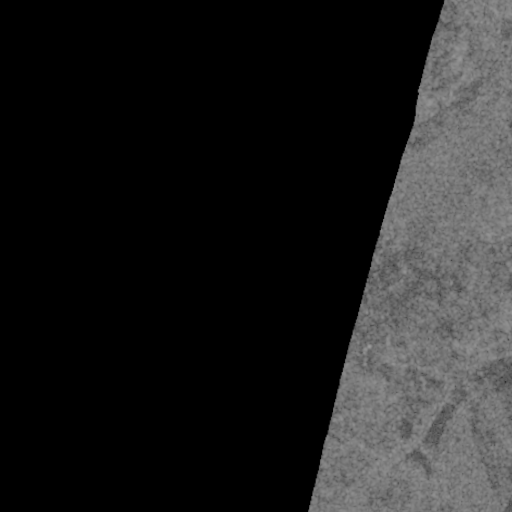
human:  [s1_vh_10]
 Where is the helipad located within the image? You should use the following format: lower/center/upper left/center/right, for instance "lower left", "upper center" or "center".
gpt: The helipad is located in the upper center of the image.
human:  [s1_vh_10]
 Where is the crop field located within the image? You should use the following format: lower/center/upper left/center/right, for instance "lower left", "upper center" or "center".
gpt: There is no crop field in the image.

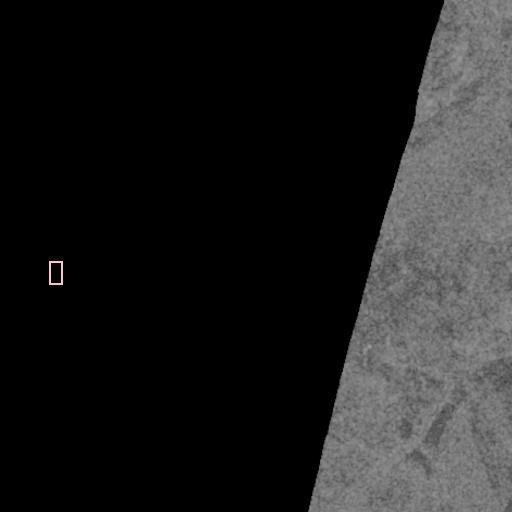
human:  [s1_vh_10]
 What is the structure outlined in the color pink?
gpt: The structure outlined in pink is a park.
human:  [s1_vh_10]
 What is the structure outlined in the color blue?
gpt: There is no blue outline.